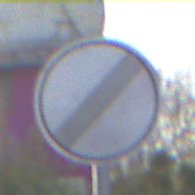
Verkehrszeichen: EndeSaemtlicherBegrenzungen
Umgebung: Outdoor, Urban
Tageszeit: MorningAfternoon
Wetter: PartlyCloudy
Licht: Natural
Jahreszeit: NotSpecified
Kontrast: MediumContrast